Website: lowes
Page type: customer-info-address
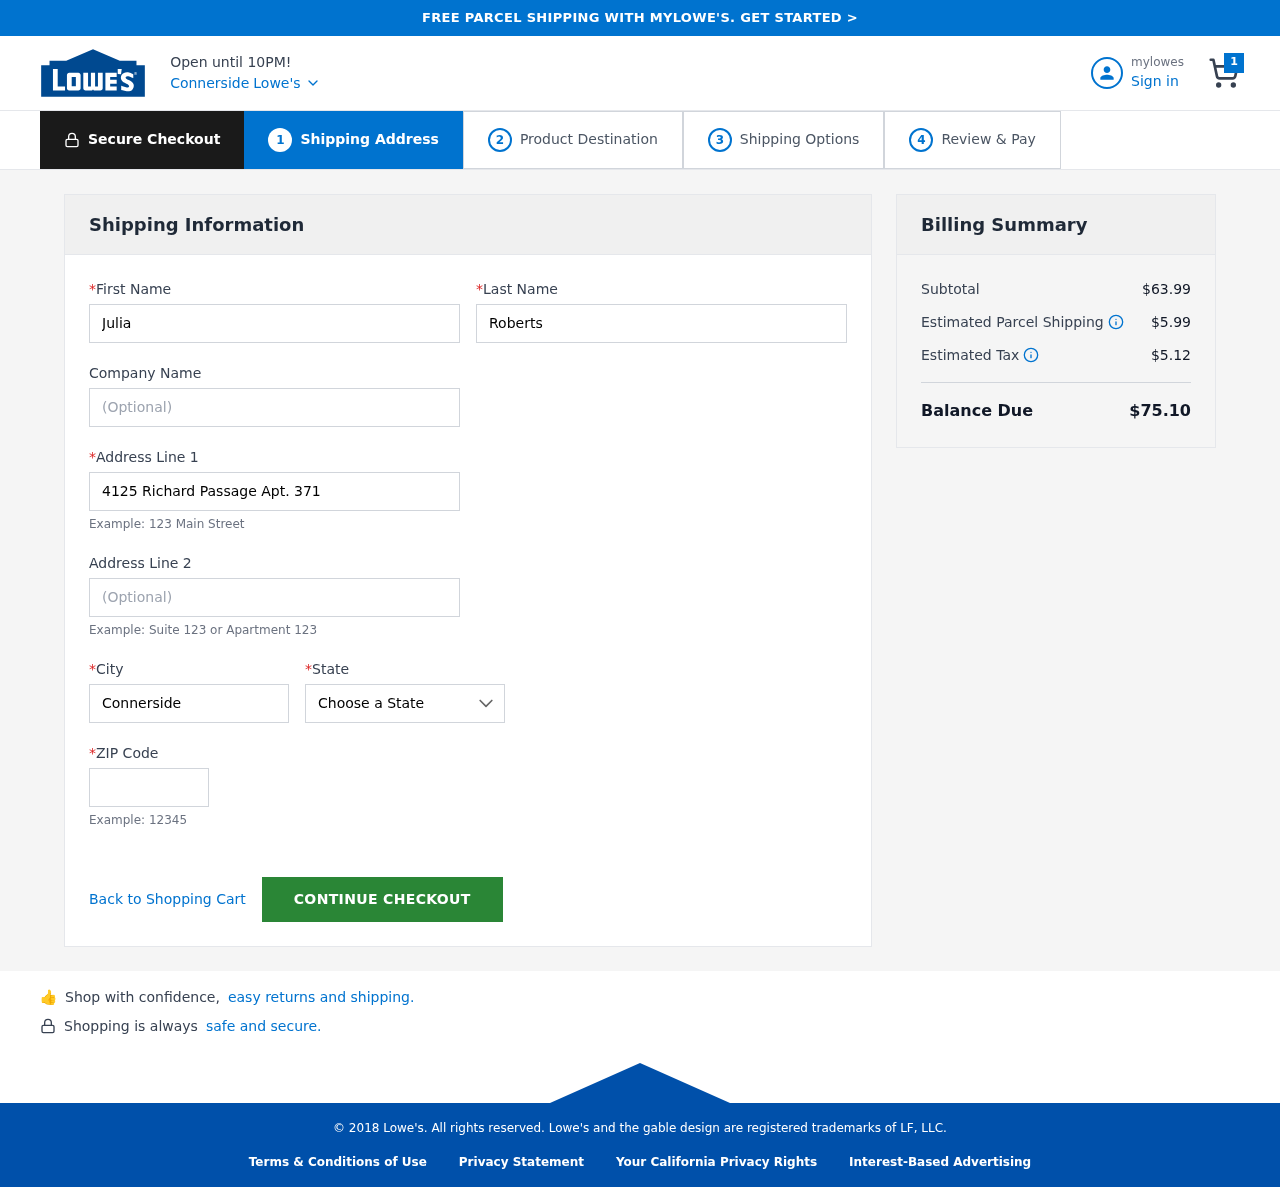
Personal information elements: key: PII_CITY
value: Connerside
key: PII_FIRSTNAME
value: Julia
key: PII_LASTNAME
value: Roberts
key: PII_POSTCODE
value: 56097
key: PII_STATE
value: Kentucky
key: PII_STREET
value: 4125 Richard Passage Apt. 371
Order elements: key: ORDER_NUM_ITEMS
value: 1
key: ORDER_SUBTOTAL
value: $63.99
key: ORDER_SHIPPING_COST
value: $5.99
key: ORDER_TAX
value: $5.12
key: ORDER_TOTAL
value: $75.10